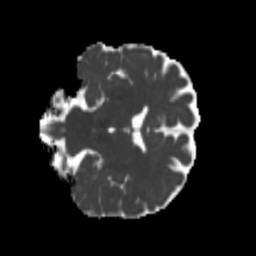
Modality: MD
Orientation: coronal
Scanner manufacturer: siemens
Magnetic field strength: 3 T
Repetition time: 4 s
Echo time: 0.0594 s